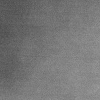
Atmospheric dust classification: dusty